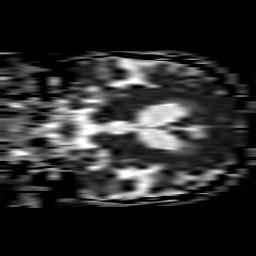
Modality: ADC
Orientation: coronal
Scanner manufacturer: philips
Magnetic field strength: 3 T
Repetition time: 3.344 s
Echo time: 0.076 s